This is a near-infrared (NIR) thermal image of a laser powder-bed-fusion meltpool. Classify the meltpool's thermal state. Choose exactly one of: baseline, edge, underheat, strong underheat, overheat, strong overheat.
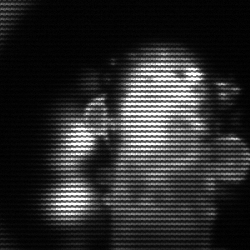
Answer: strong underheat